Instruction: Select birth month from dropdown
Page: traveler
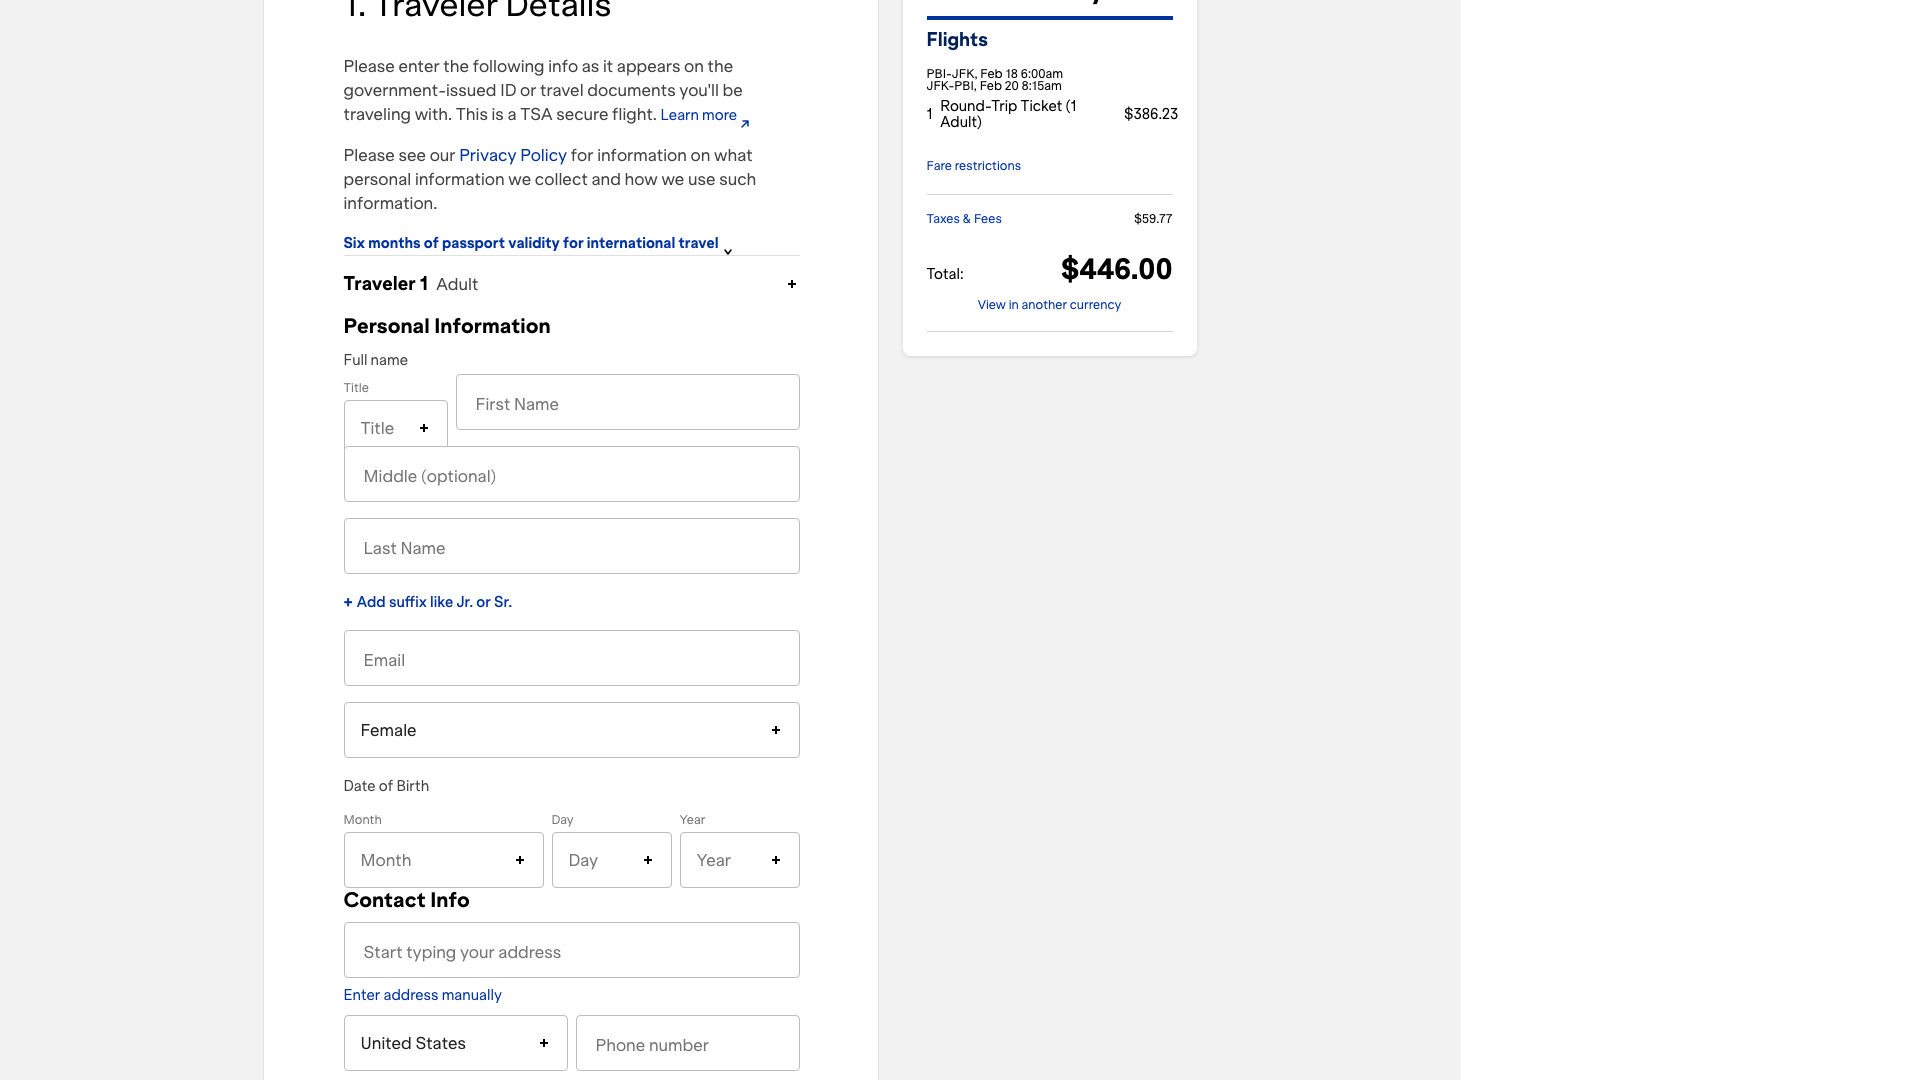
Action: click